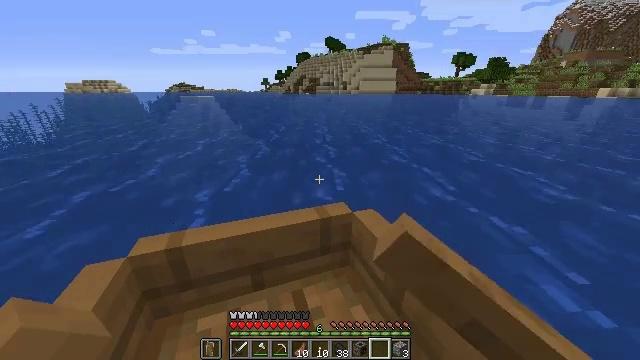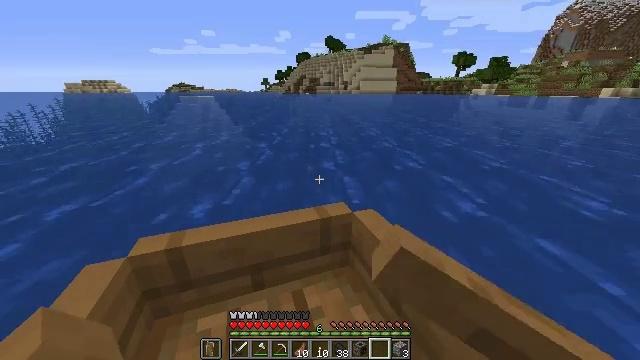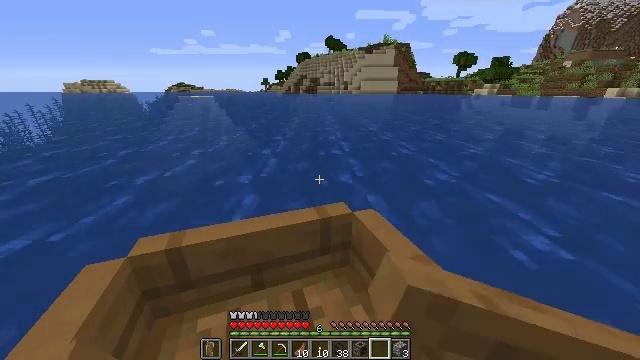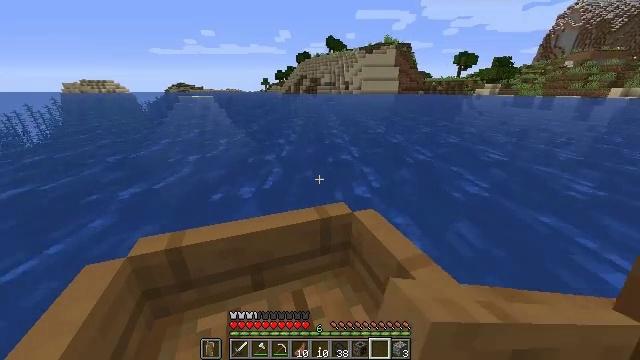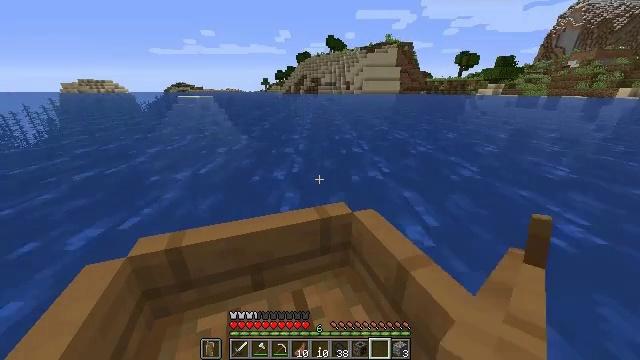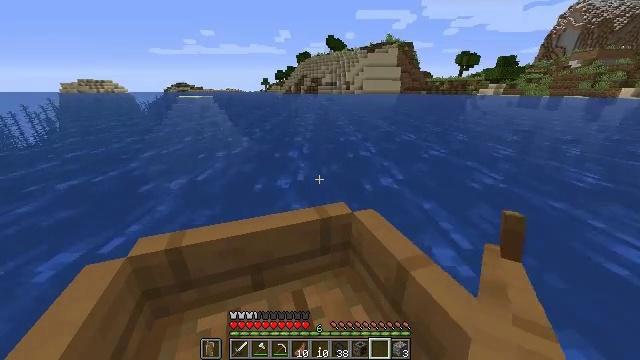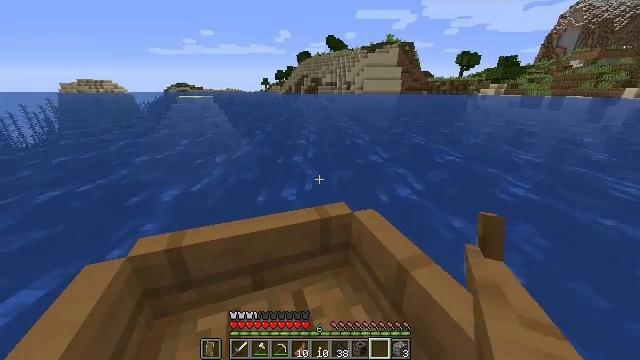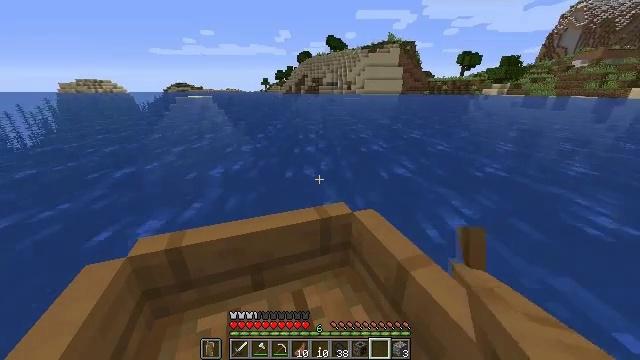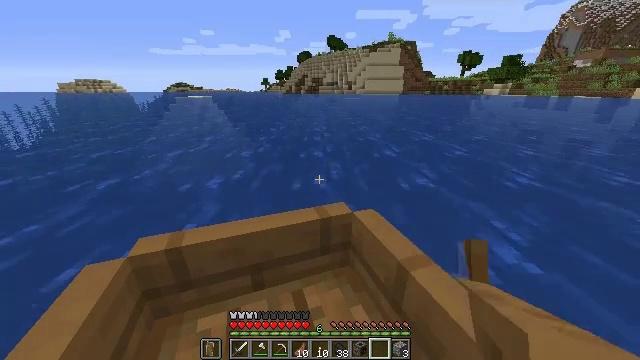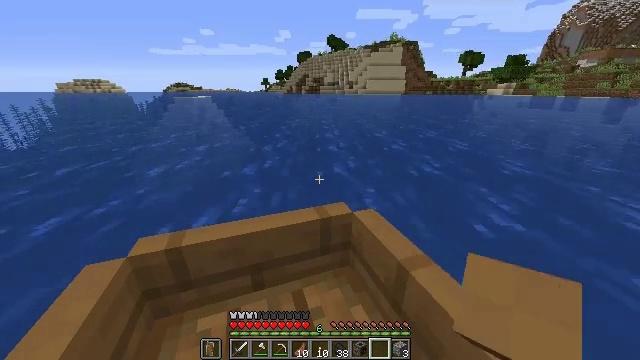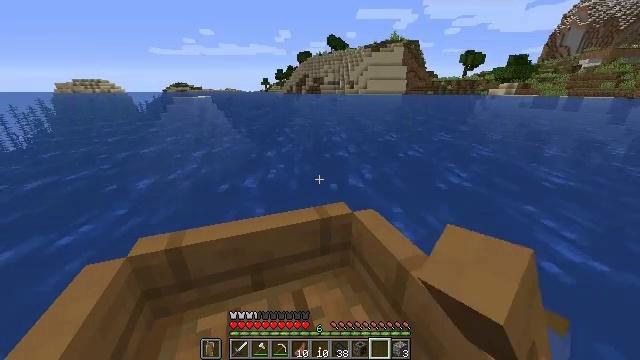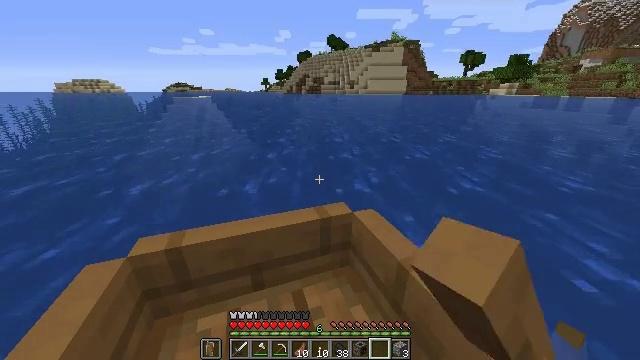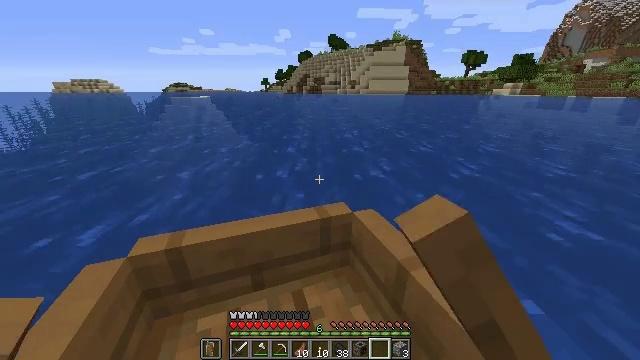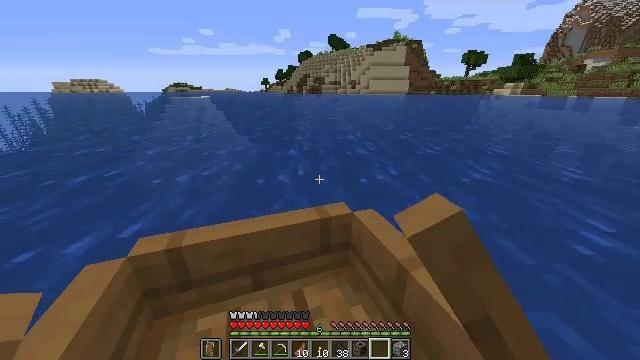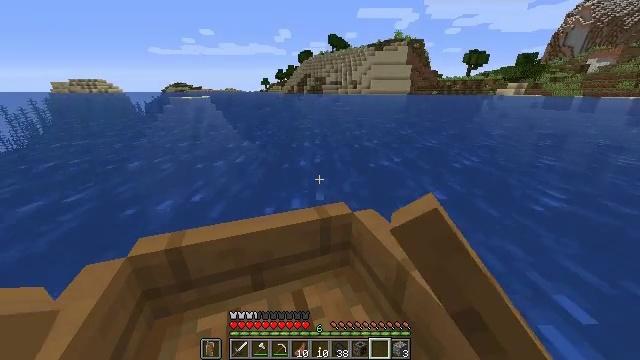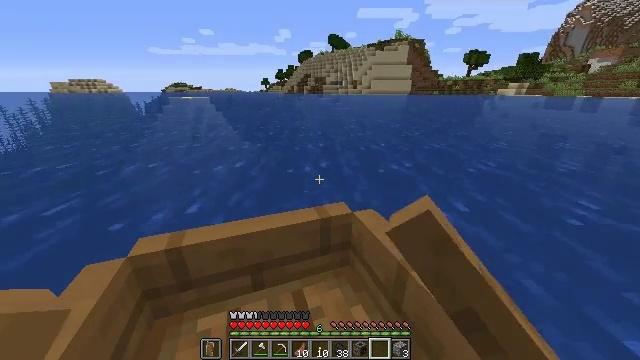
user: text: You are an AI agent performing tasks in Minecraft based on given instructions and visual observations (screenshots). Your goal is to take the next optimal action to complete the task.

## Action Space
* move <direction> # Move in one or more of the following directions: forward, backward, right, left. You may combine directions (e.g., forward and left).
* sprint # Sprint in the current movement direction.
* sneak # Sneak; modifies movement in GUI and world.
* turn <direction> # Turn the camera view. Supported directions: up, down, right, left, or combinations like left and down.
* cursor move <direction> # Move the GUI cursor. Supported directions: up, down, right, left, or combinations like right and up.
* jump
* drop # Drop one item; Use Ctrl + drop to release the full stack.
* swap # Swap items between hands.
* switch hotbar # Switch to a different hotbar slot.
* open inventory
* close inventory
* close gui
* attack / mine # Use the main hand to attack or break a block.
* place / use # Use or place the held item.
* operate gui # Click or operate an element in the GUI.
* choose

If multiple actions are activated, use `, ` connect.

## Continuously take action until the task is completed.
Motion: motion action
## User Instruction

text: Break the sugar cane.
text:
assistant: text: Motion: move forward
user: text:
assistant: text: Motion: move forward
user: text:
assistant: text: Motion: move forward
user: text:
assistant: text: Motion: move forward
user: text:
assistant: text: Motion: move forward
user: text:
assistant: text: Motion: move forward
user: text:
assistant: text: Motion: move forward
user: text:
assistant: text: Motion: move forward
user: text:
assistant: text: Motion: move forward
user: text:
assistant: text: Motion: move forward
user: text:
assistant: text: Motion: move forward
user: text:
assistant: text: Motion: move forward
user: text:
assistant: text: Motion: move forward
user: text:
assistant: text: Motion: move forward
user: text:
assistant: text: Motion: move forward
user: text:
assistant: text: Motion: move forward
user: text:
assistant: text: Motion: move forward
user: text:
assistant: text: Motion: move forward
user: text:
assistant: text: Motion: move forward
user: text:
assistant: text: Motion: move forward
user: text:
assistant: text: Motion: move forward
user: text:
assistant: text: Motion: move forward
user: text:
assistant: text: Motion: move forward
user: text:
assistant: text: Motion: move forward
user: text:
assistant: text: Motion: move forward
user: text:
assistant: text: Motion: move forward
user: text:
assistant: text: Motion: move forward
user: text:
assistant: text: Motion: move forward
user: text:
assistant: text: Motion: move forward
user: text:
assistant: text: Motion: move forward